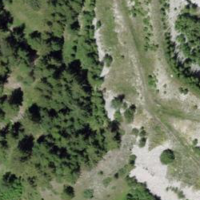
EUNIS habitat code: 31
Species observed at this site:
Echium vulgare